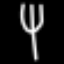
Label: fork